Question: I am working on scattering plot using matplotlib and just simply testing
several sample codes, but cannot show colors. Only showing gray.
For example:
'''
import numpy as np
import matplotlib.pyplot as plt
x = np.random.rand(100)
y = np.random.rand(100)
t = np.arange(100)
plt.scatter(x, y, c=t)
plt.show()
'''
This is the exactly same as <URL>. See the execution result:

What's wrong with my setup?
I am using Jupyter python 3.x version.
Thanks!
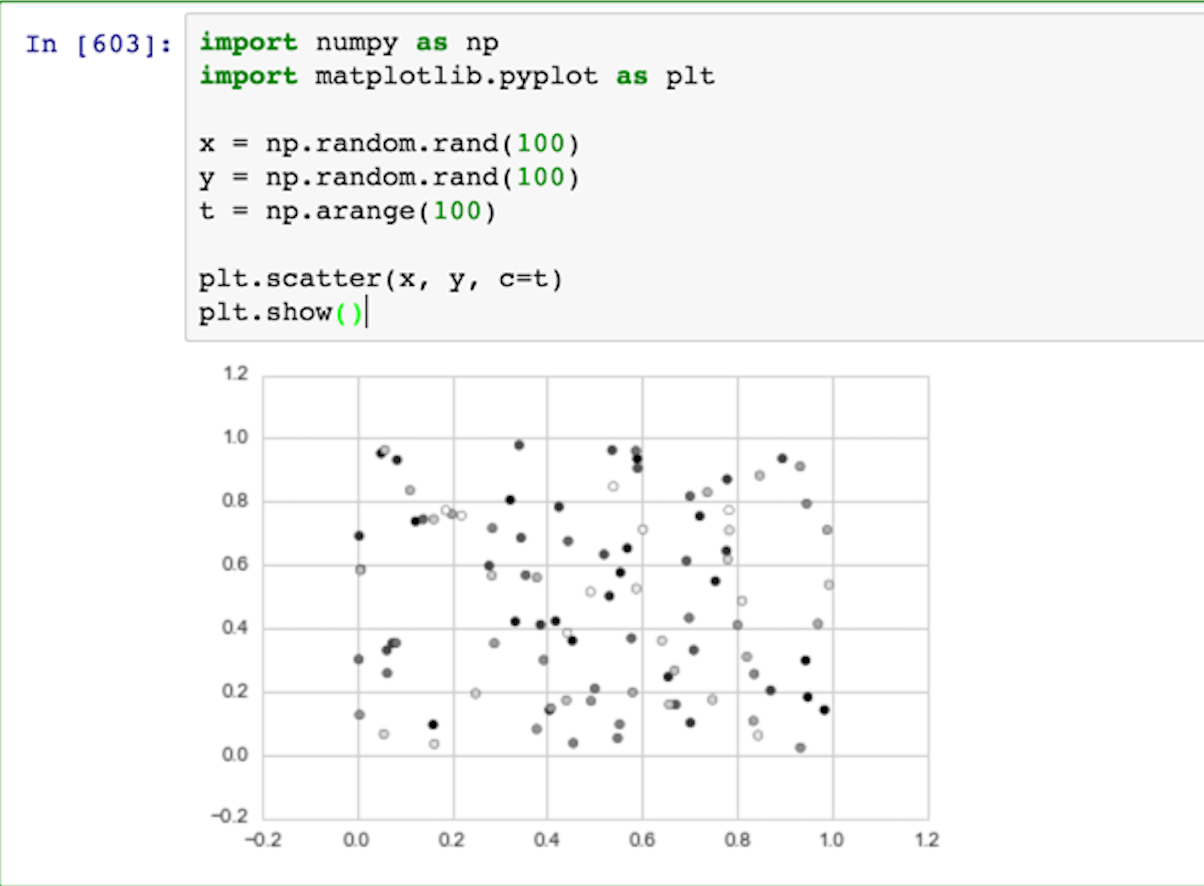
Answer: You can try to force a specific colormap:
'''
plt.scatter(x, y, c=t, cmap=plt.cm.jet)
'''
Also, as a bonus, you could colorize it more:
'''
plt.scatter(x, y, c=t, cmap=plt.cm.jet,
s=30, linewidths=0, alpha=0.7) # "s" is for (marker)"size"
'''
I cannot properly "test" it because your original code works for me.